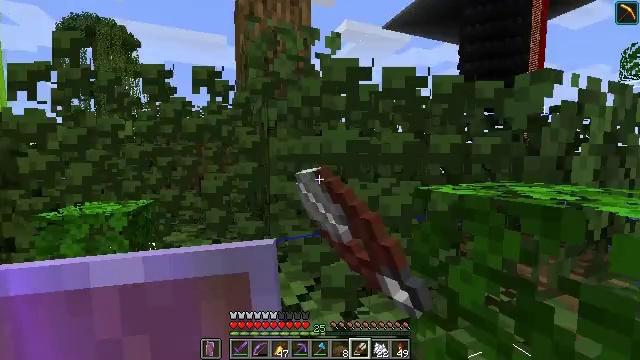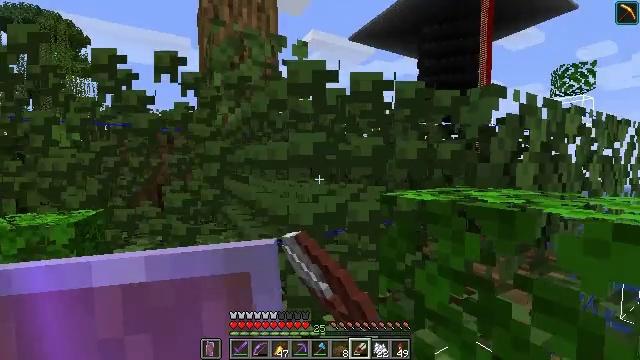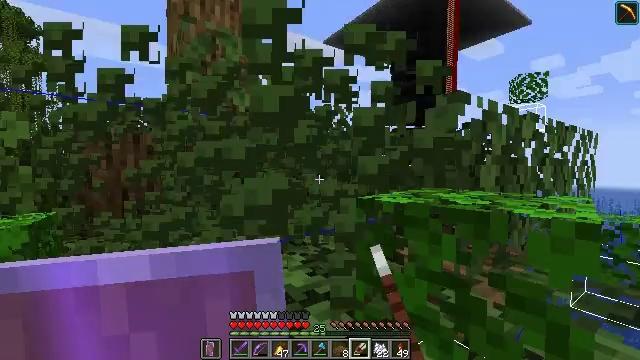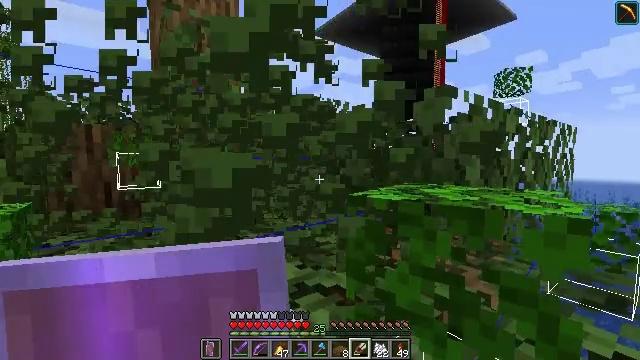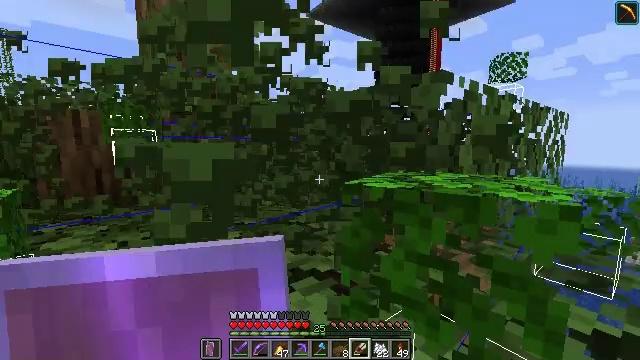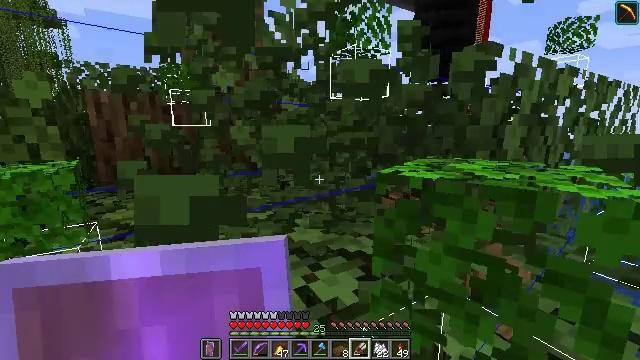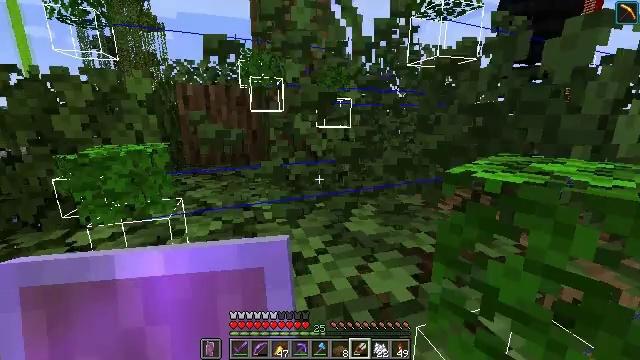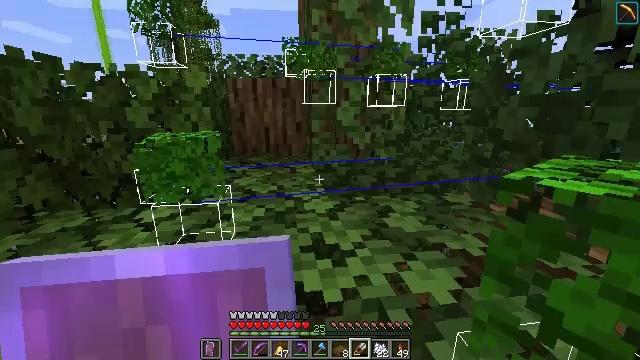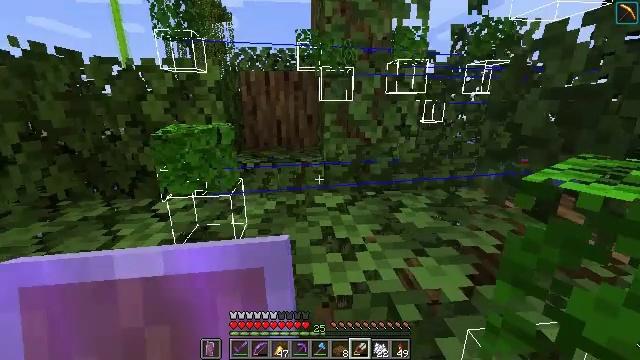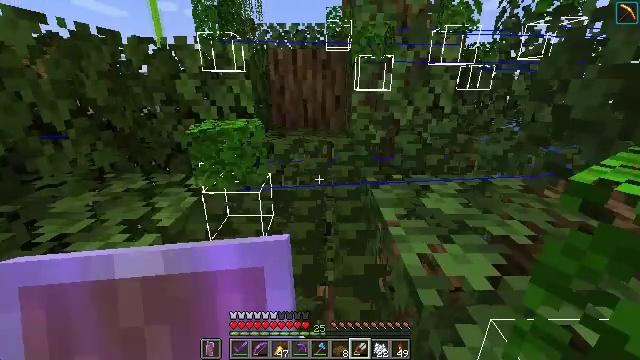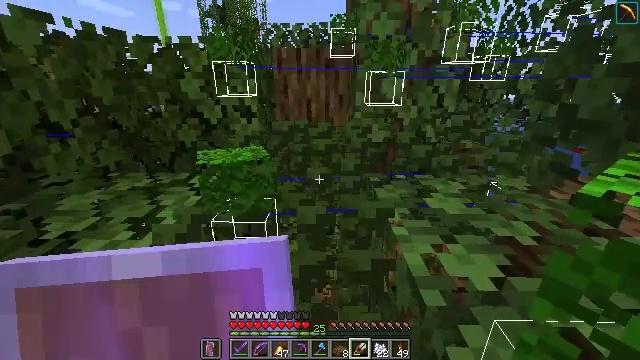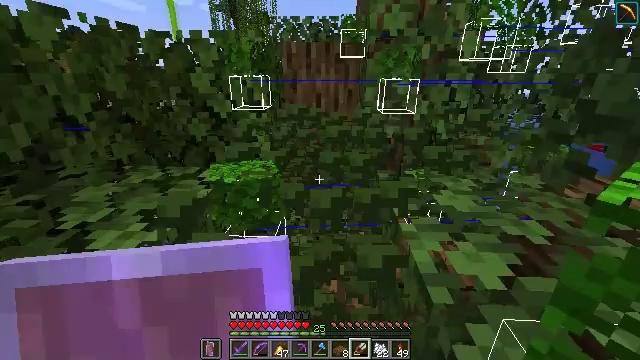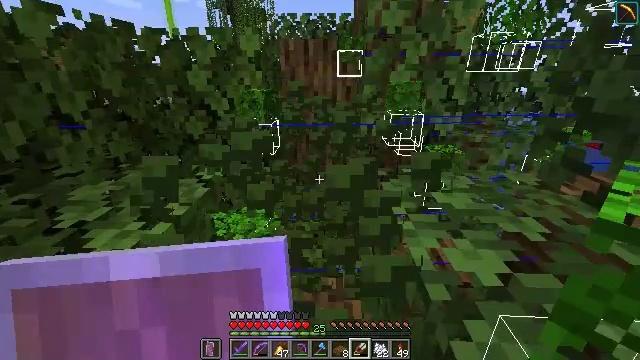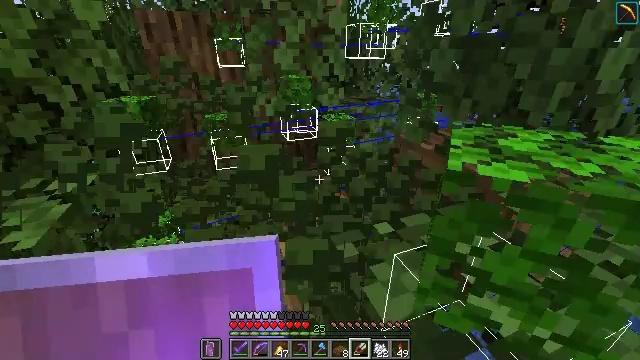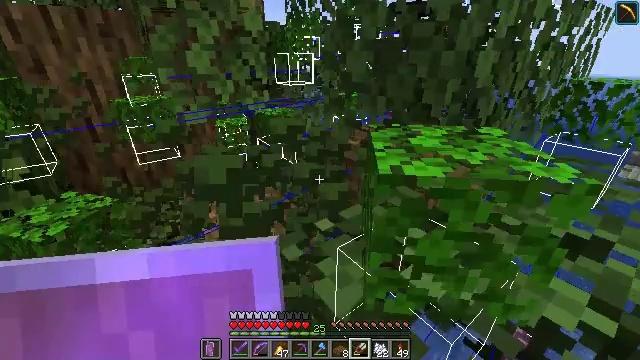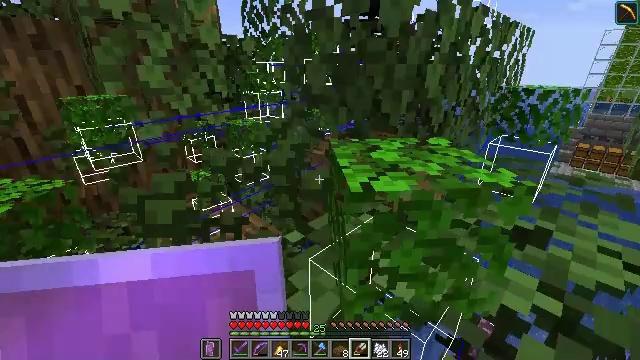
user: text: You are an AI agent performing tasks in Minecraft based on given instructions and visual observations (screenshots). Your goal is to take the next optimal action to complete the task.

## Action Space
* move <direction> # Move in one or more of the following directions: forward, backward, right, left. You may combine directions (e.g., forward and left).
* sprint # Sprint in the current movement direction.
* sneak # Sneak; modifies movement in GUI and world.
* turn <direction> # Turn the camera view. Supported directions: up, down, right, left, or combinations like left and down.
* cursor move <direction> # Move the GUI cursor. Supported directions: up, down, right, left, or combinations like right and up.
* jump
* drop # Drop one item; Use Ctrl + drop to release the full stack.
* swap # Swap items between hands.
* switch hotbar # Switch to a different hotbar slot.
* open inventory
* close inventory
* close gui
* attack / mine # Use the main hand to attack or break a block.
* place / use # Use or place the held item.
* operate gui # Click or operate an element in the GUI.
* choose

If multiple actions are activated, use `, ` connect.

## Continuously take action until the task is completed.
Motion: motion action
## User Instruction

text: Mine oak leaves.
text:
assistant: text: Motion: turn right and up, attack / mine
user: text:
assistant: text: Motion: turn right, attack / mine
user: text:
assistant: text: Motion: turn right and down, attack / mine
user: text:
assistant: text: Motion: turn right and down, attack / mine
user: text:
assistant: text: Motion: turn left and down, attack / mine
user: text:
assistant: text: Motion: turn left and down, attack / mine
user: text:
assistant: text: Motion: turn left and down, attack / mine
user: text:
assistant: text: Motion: turn left and down, attack / mine
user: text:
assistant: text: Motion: turn left and down, attack / mine
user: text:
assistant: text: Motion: attack / mine
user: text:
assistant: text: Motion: turn left and down, attack / mine
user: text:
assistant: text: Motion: attack / mine
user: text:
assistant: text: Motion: turn right and down, attack / mine
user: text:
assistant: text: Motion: turn right, attack / mine
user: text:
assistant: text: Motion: turn right and up, attack / mine
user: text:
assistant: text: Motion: turn right, attack / mine
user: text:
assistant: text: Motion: turn right, attack / mine
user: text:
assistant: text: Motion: turn right, attack / mine
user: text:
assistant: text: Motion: turn right, attack / mine
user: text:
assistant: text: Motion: turn right and up, attack / mine
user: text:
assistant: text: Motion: turn right, attack / mine
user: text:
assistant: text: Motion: attack / mine
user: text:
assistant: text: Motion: attack / mine
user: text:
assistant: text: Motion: no_op
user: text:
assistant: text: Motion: no_op
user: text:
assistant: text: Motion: turn down
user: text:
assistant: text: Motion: turn right and down
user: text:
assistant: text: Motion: turn right and down
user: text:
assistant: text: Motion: turn down
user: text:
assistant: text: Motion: turn left and down